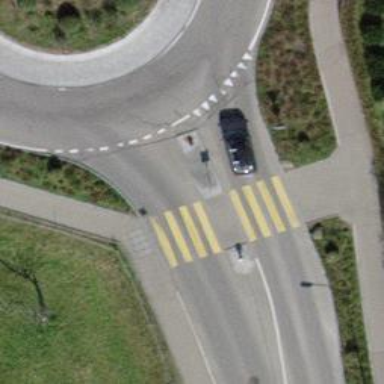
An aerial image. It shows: Marked pedestrian crossing with zebra designation and central island.